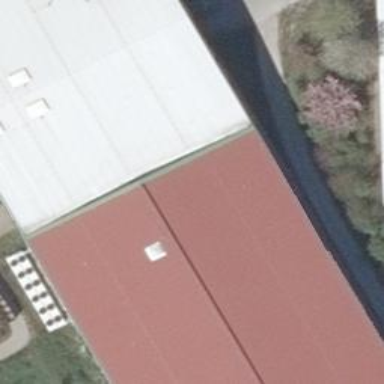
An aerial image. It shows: Warehouse.